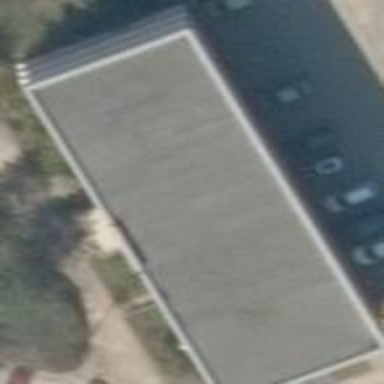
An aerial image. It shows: Industrial building.